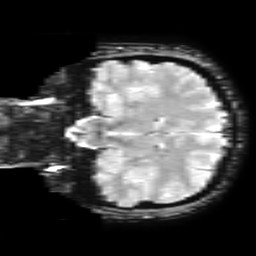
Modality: T2starw
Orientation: coronal
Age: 36
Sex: male
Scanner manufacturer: ge
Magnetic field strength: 3 T
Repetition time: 0.65 s
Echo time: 0.02 s